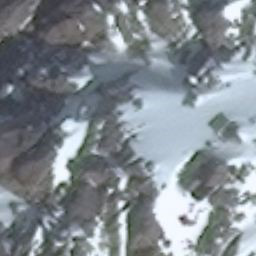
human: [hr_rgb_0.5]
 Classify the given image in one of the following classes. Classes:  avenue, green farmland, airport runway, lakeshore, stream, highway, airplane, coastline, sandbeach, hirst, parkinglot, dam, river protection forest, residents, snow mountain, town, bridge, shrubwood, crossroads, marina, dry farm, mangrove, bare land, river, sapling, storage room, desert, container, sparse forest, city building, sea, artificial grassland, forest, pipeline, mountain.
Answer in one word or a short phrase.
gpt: snow mountain